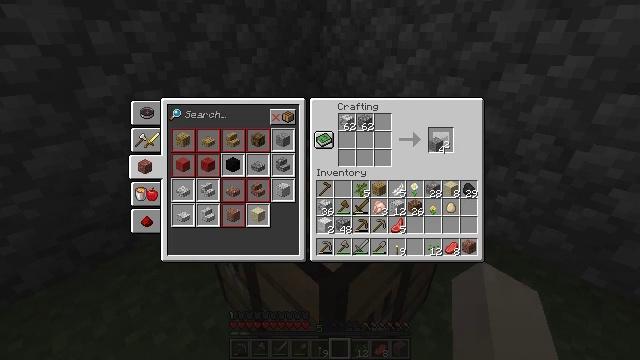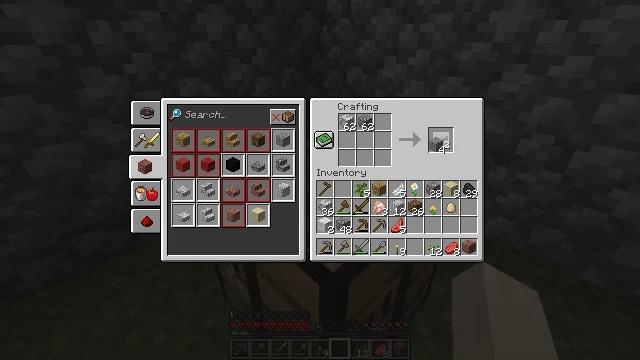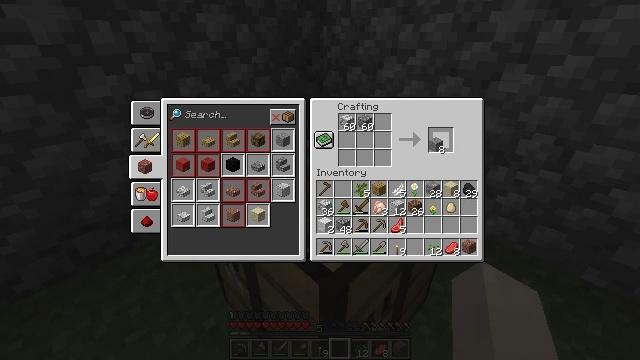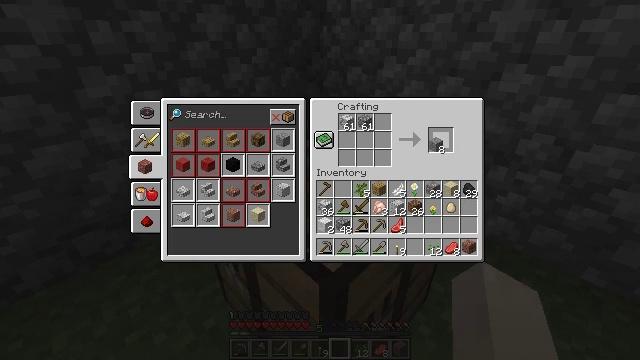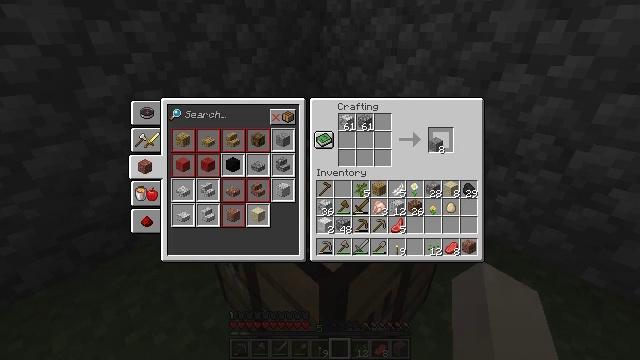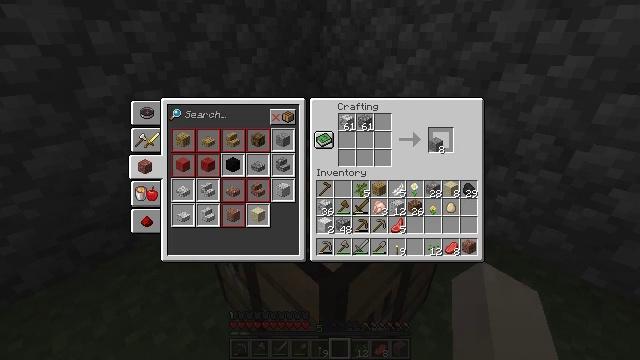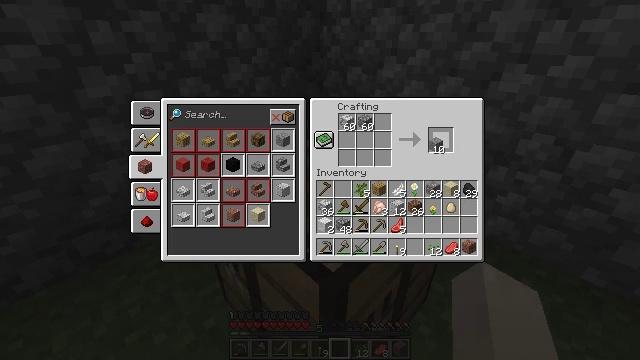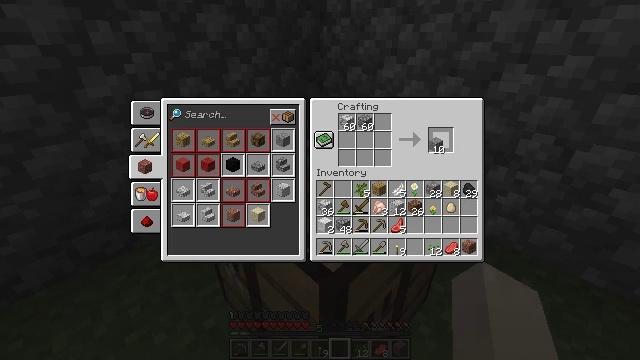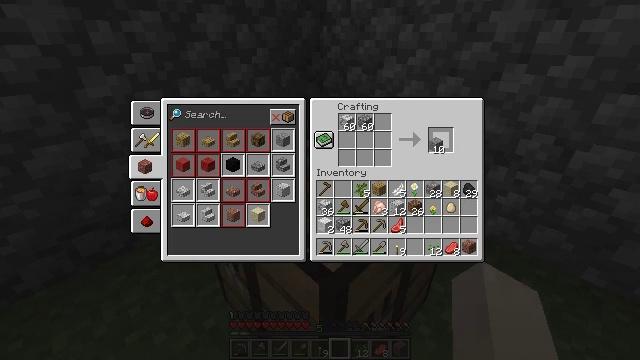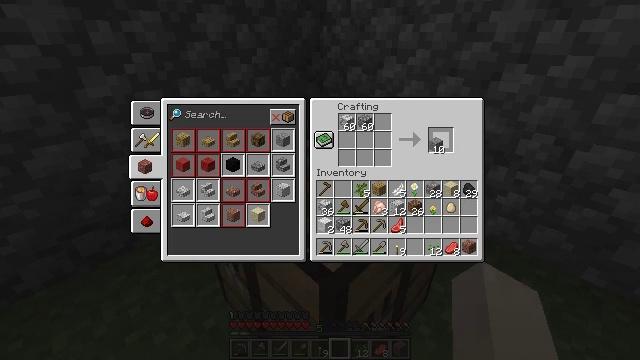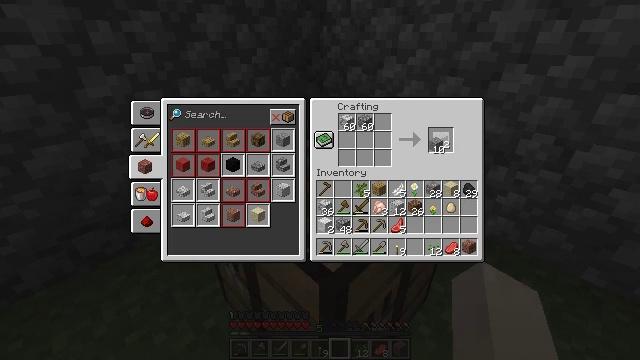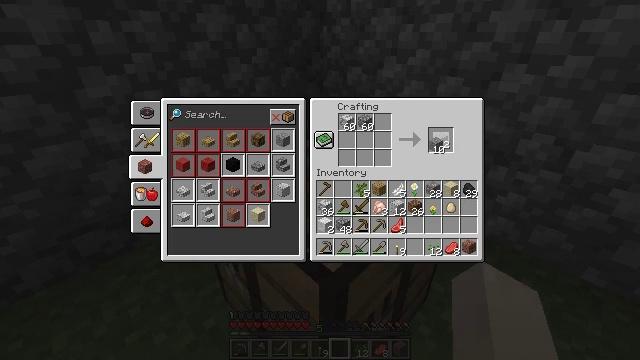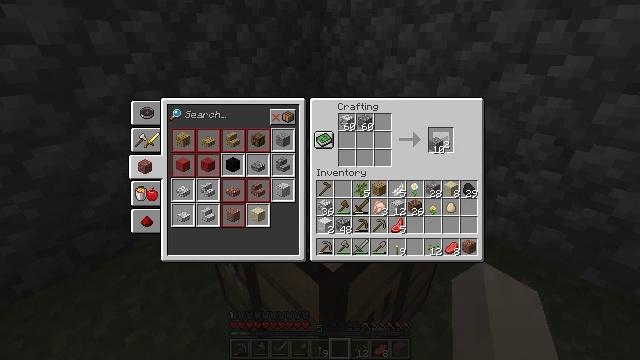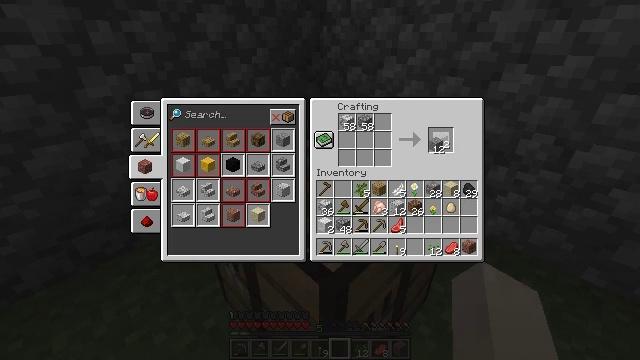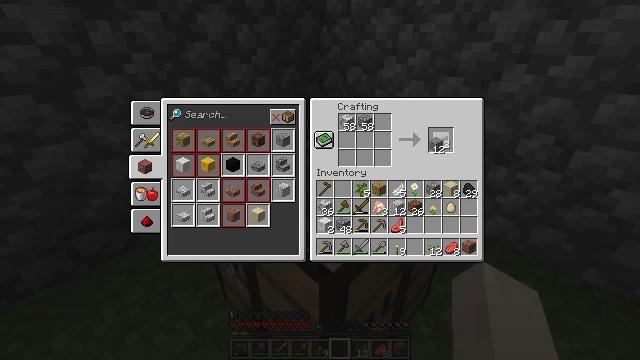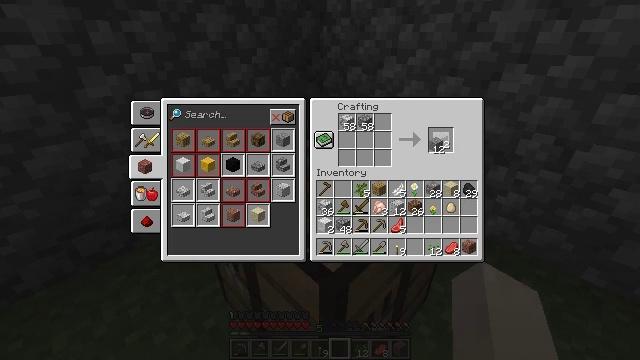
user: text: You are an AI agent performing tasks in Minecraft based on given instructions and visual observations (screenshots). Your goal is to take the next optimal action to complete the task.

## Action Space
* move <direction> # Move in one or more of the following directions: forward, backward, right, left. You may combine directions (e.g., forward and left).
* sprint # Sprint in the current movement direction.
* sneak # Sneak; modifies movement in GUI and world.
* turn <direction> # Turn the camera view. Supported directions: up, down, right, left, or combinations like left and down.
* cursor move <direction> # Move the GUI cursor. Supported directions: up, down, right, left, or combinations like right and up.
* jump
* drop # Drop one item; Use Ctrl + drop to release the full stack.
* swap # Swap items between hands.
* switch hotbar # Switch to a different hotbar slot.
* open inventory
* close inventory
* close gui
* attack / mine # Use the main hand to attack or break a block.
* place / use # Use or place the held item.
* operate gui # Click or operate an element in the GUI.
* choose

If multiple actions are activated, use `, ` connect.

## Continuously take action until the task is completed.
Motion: motion action
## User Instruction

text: Create andesite in the crafting table.
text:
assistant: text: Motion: operate gui
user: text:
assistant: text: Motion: no_op
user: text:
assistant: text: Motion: operate gui
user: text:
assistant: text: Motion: operate gui
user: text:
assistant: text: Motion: operate gui
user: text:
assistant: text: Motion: no_op
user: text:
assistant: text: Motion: operate gui
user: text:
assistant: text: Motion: operate gui
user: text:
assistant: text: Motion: no_op
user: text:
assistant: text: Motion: operate gui
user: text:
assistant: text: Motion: operate gui
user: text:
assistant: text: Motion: operate gui
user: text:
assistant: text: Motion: operate gui
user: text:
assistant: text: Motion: operate gui
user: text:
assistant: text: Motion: operate gui
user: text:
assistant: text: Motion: no_op
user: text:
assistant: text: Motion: operate gui
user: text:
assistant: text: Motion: operate gui
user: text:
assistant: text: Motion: no_op
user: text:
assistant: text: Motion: operate gui
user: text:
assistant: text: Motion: operate gui
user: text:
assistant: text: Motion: operate gui
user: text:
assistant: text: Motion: no_op
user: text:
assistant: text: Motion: operate gui
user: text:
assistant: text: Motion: operate gui
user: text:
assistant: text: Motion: no_op
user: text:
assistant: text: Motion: operate gui
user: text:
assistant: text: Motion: operate gui
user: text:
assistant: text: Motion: operate gui
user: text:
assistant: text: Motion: no_op